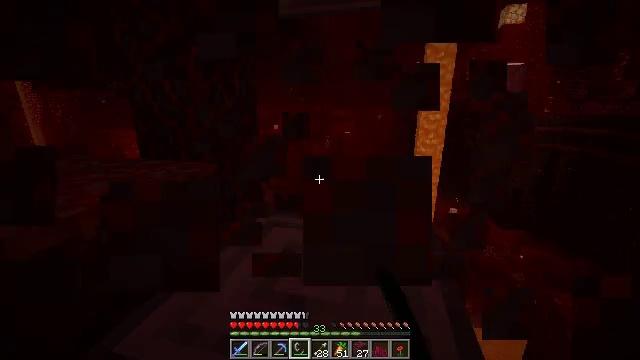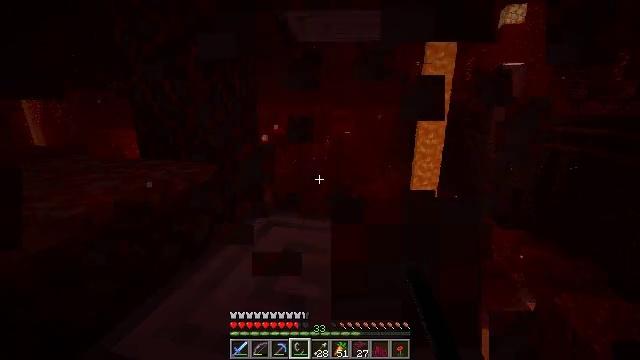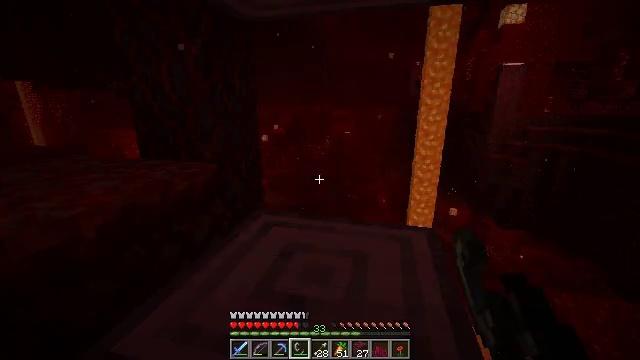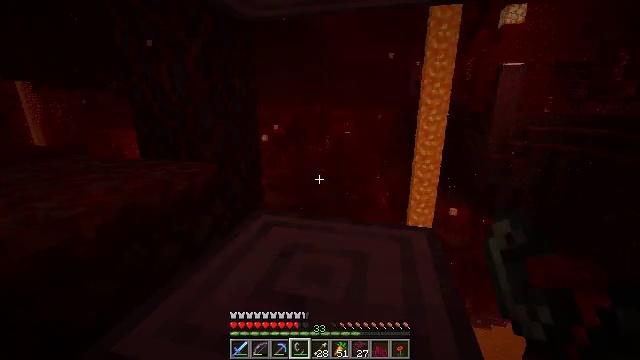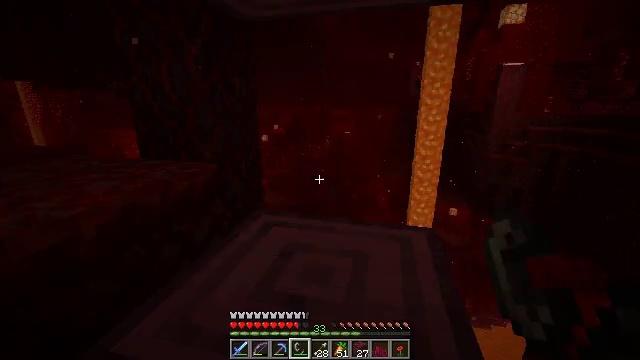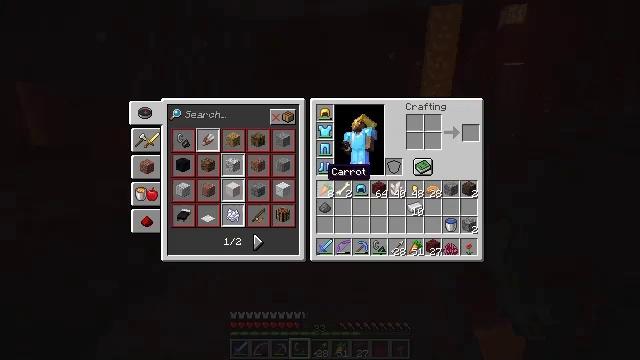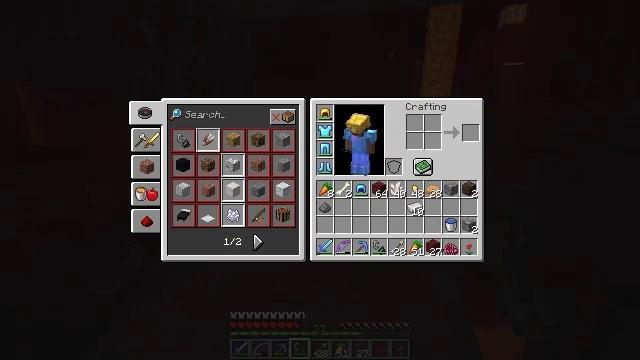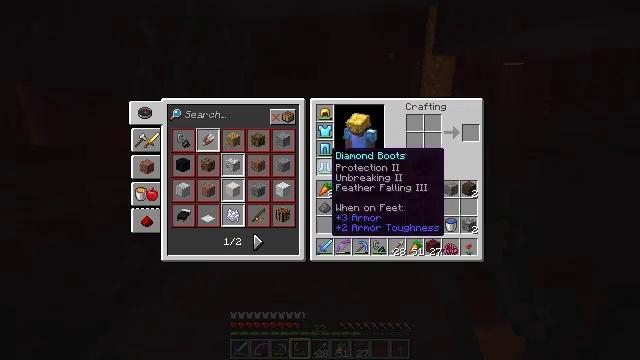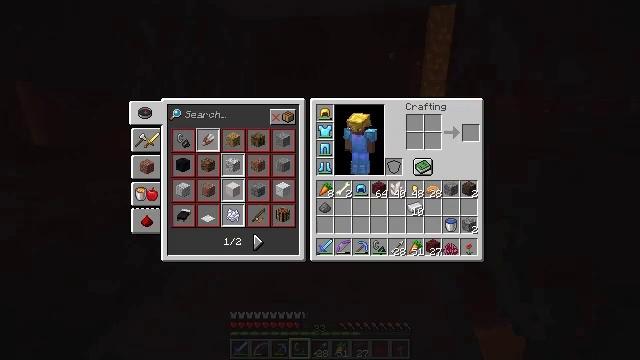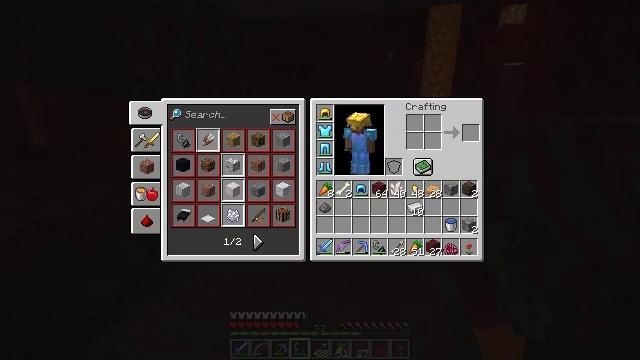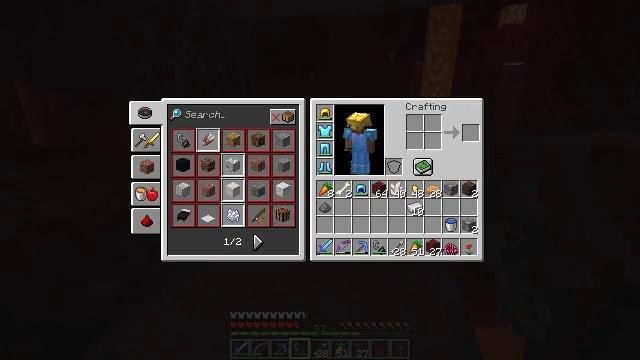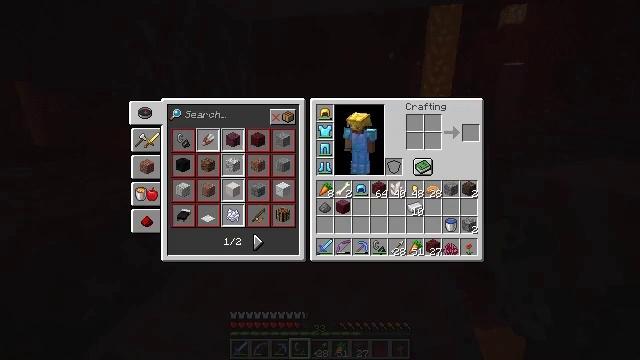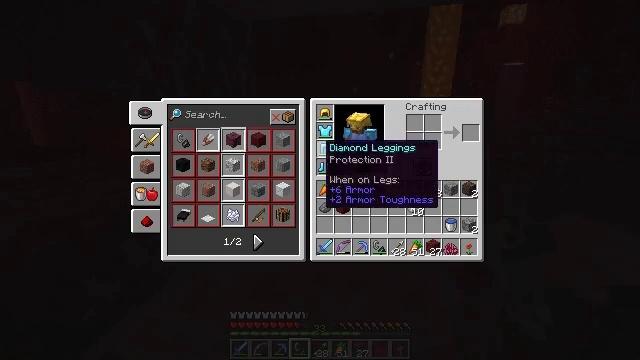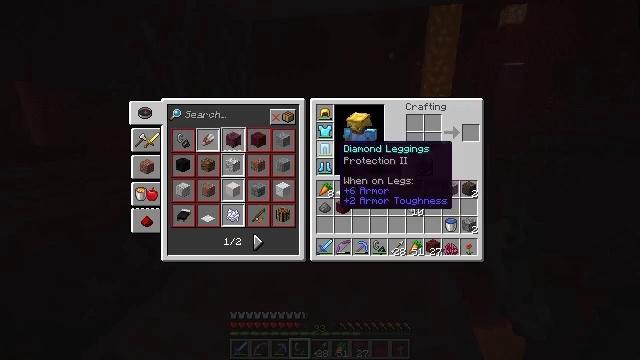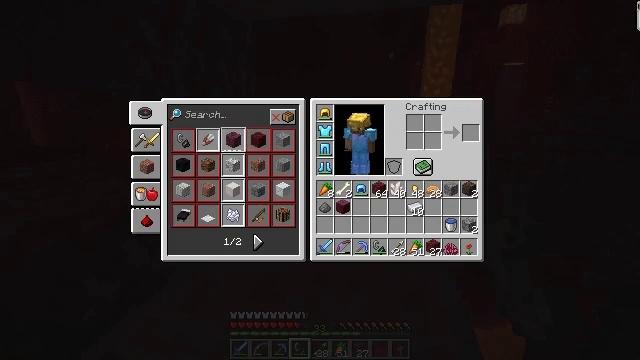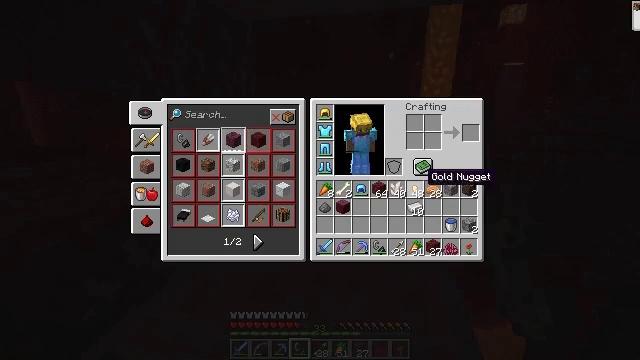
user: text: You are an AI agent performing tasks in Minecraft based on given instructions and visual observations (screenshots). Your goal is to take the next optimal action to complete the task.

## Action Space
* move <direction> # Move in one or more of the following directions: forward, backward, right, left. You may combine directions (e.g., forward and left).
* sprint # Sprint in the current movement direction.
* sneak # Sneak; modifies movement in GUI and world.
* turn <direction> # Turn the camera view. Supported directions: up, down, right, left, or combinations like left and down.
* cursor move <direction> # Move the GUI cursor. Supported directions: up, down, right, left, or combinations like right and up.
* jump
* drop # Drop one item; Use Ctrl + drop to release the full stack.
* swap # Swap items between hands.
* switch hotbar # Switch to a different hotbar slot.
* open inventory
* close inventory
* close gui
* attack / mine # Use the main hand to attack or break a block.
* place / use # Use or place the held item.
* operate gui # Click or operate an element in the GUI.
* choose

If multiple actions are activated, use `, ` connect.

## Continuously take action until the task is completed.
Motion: motion action
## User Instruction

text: Craft crimson planks.
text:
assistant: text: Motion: attack / mine
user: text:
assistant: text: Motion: attack / mine
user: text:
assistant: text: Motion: attack / mine
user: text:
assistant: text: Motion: attack / mine
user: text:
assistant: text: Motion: open inventory
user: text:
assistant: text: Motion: open inventory
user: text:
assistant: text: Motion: cursor move up, open inventory
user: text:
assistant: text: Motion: cursor move left and up
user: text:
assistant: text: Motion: no_op
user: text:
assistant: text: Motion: no_op
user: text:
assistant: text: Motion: no_op
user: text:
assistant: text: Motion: no_op
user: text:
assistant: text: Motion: cursor move right
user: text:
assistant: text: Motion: cursor move right and down
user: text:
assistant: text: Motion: cursor move right and down
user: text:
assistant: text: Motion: no_op
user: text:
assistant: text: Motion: no_op
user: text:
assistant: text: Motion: cursor move left and down
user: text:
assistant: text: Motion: cursor move left and down
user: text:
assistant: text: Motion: cursor move left
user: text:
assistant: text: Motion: no_op
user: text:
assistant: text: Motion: no_op
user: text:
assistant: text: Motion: no_op
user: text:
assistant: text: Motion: no_op
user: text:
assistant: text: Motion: no_op
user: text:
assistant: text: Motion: no_op
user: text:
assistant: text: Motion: no_op
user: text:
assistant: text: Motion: cursor move right and up
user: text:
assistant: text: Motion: cursor move right and up
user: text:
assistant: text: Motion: cursor move right and up